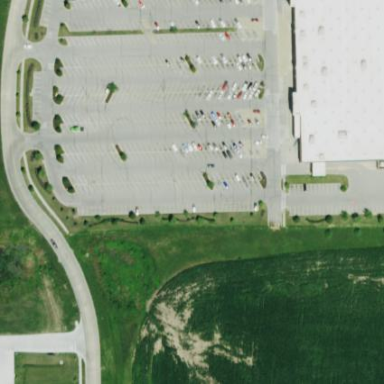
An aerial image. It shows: Commercial area.